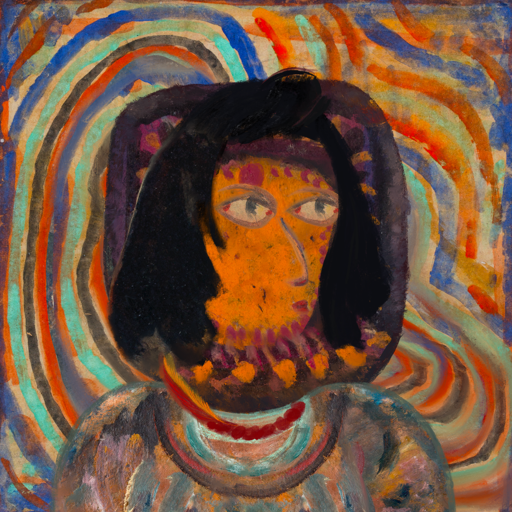
Background: Sisters, Head And Neck Side: Doll_w_Hair, Face Side: GypsyMother, Bust: Boggyland, Hair Side: Mosgoul, Head Accessory: Blank, Second Necklace: Blank, Necklace: Pipe, Baby: Blank